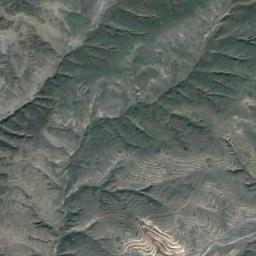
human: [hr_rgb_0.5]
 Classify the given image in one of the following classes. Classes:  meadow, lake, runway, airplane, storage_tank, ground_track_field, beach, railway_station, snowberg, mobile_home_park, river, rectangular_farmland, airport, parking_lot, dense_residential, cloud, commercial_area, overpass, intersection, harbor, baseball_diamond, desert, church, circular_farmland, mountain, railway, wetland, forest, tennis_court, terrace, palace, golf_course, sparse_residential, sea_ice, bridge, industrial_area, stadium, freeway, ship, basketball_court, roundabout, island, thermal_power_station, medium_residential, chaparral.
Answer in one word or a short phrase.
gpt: mountain